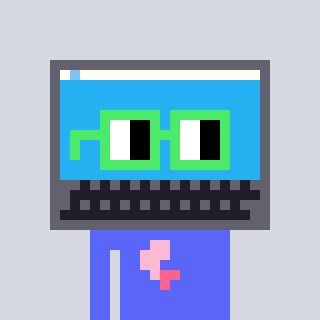
a pixel art character with square light green glasses, a laptop-shaped head and a purple-colored body on a cool background